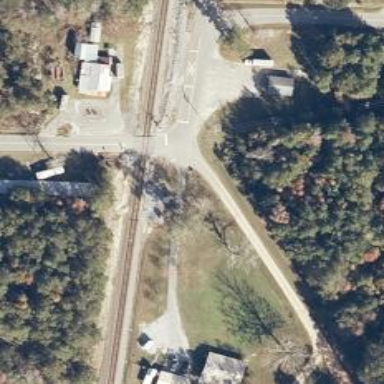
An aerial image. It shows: Level crossing along the railway.